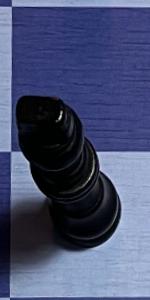
Label: King_Black